Field crop: tomato
Growth stage: 1
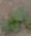
Species: solanum